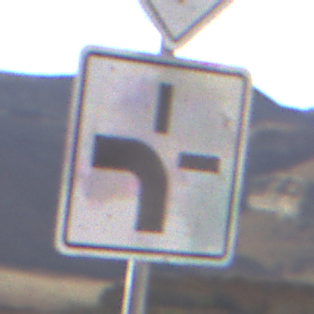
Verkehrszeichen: VerlaufVorfahrtsstrasse1
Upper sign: Vorfahrtsstrasse
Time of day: MorningAfternoon
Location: Outdoor (Nature)
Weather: PartlyCloudy
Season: NotSpecified
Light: Natural